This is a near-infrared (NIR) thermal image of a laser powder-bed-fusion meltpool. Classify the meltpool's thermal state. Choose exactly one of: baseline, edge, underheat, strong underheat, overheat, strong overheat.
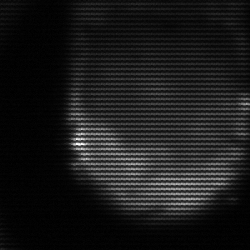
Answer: edge